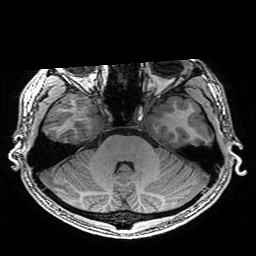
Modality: T1w
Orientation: coronal
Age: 22
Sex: male
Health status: healthy
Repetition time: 2.53 s
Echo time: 0.0034 s